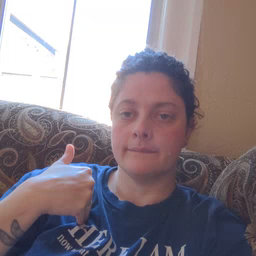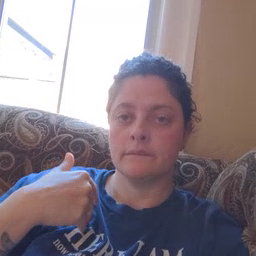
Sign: go